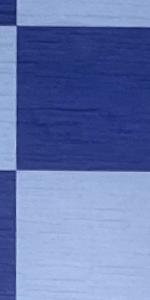
Label: Empty